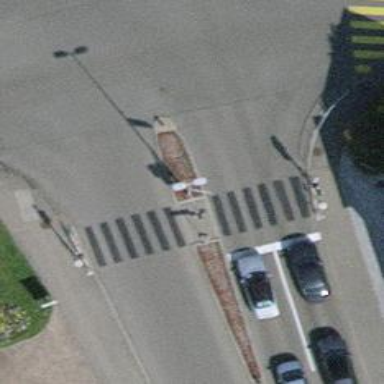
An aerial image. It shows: Road with traffic signals.